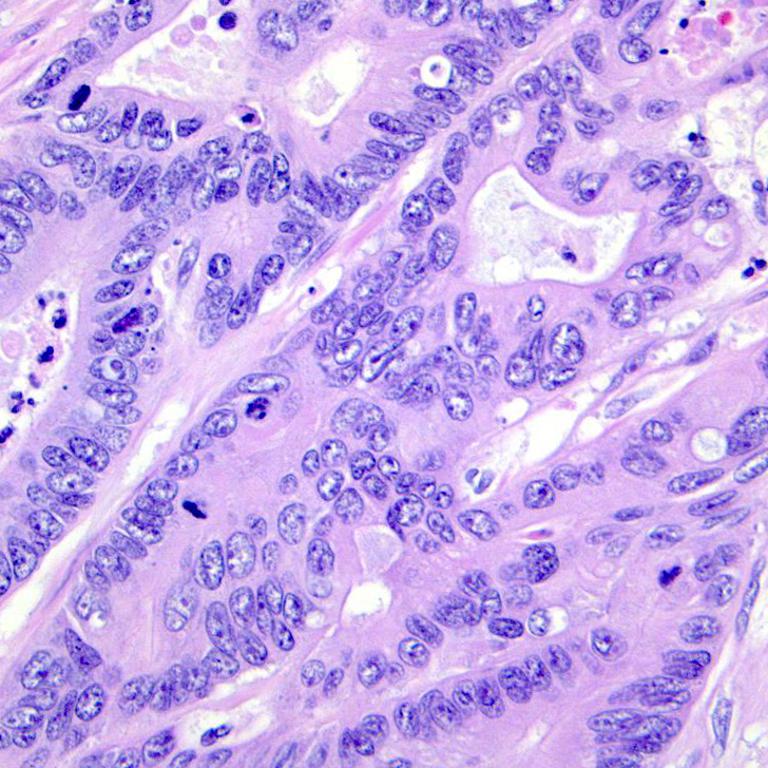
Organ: colon
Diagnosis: adenocarcinomas